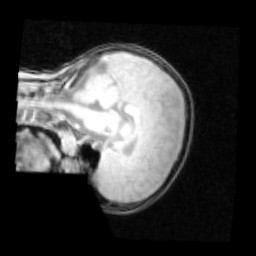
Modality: PDw
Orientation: sagittal
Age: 10
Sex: male
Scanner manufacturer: siemens
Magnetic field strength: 3 T
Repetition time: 0.25 s
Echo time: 0.00103 s